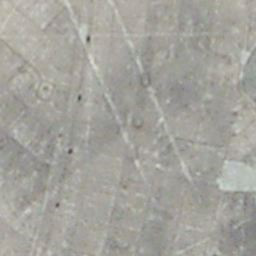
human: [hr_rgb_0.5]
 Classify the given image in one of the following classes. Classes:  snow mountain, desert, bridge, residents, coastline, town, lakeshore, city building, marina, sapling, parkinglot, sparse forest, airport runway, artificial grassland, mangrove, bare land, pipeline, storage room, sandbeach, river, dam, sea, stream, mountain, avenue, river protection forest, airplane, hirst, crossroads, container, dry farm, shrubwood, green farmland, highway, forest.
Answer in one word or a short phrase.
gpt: airport runway